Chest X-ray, AP view. Patient: 49 years old, sex F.
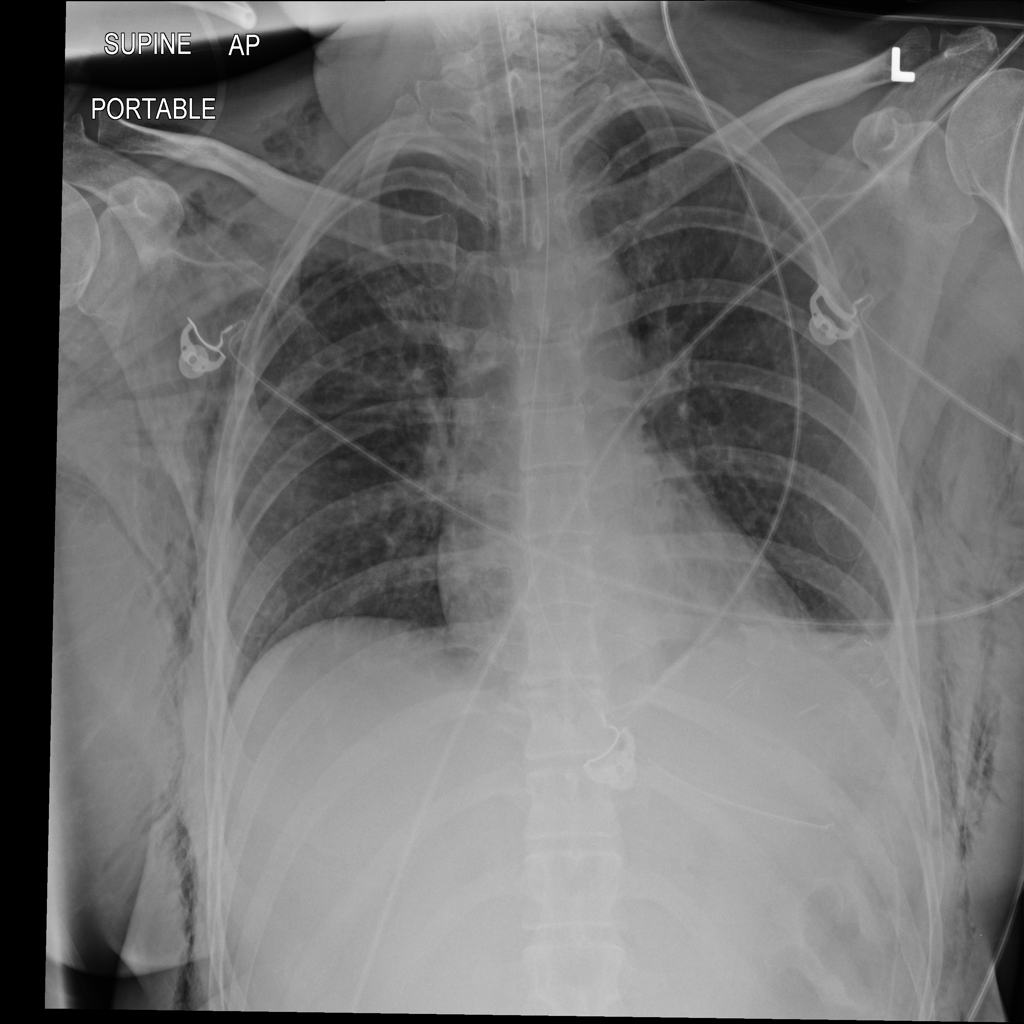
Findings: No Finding